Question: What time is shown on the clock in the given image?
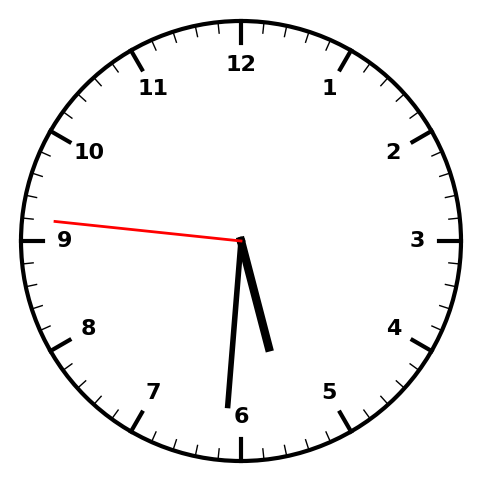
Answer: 05:30:46